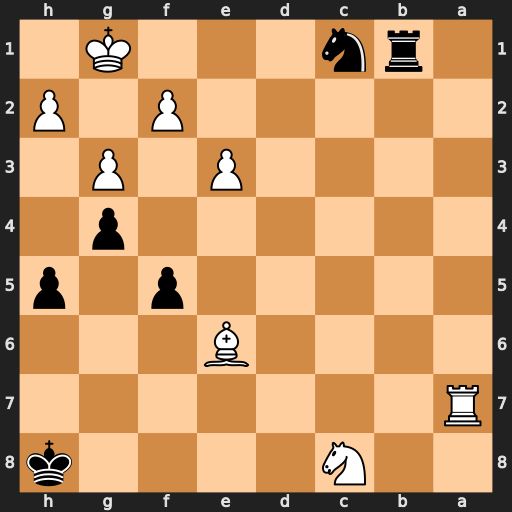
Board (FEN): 2N4k/R7/4B3/5p1p/6p1/4P1P1/5P1P/1rn3K1
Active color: b
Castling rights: -
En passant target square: -
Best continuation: Ne2+ Kg2 Rg1#